Question: I am trying to create a <URL> in matplotlib:

but can't get the logic of the polar axis. This is what I have tried so far:
'''
import numpy as np
import matplotlib.pyplot as plt
# radius of each bar
radii = [10, 15, 20, 25]
# Value - width
width = np.pi/ 2
# angle of each bar
theta = [0,90,180,270]
ax = plt.subplot(111, polar=True)
bars = ax.bar(theta, radii, width=width)
plt.show()
'''
not sure what I am missing but I just want four "equal" areas which touch each others. What I can't get to work is
- How to "control" the angles ? I mean to have all four "slides" being in '[0,90], [90,180], [180, 270], [270, 360]'.- I do not understand what "width" corresponds to.
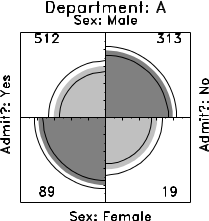
Answer: 'theta' is expected to be in radians, not degrees.
If you just slightly tweak your code:
'''
import numpy as np
import matplotlib.pyplot as plt
# radius of each bar
radii = [10, 15, 20, 25]
# Value - width
width = np.pi/ 2
# angle of each bar
theta = np.radians([0,90,180,270])
ax = plt.subplot(111, polar=True)
bars = ax.bar(theta, radii, width=width, alpha=0.5)
plt.show()
'''
You'll get what you'd expect:

On a side note, for the exact plot you're making it might make more sense to use 4 'Wedge's on a rectangular plot with centered spines.